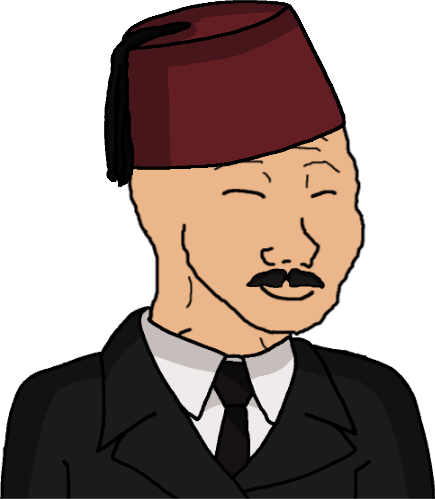
Label: 5_Bloomer